Field crop: maize
Growth stage: 2
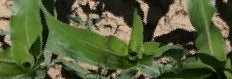
Species: maize